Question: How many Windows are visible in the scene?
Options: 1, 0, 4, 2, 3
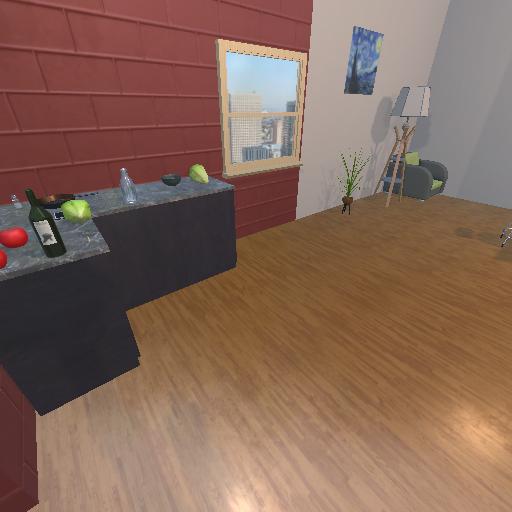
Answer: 1